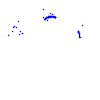
Particle: proton